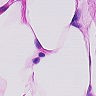
Metastatic tissue present: no